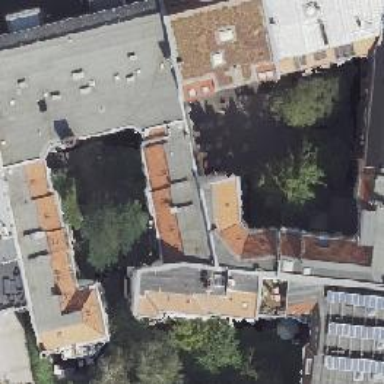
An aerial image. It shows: Building consisting of apartments with double saltbox roof shape.